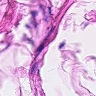
Metastatic tissue present: no